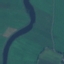
Land use / land cover class: River